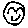
Label: smiley face